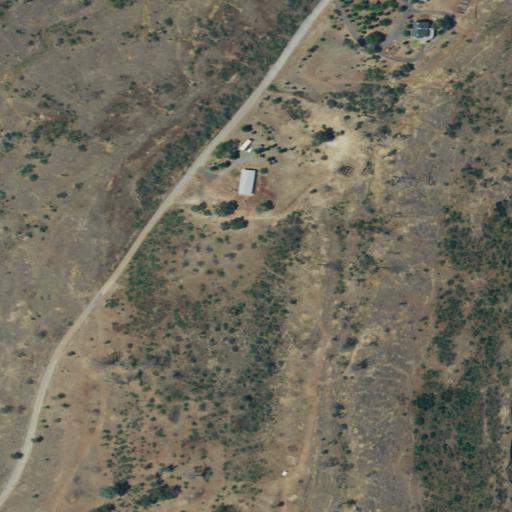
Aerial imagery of ridge(s) in California named McKay Ridge containing grassland, shrub, open development, and low intensity development